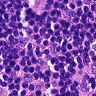
Metastatic tissue present: no